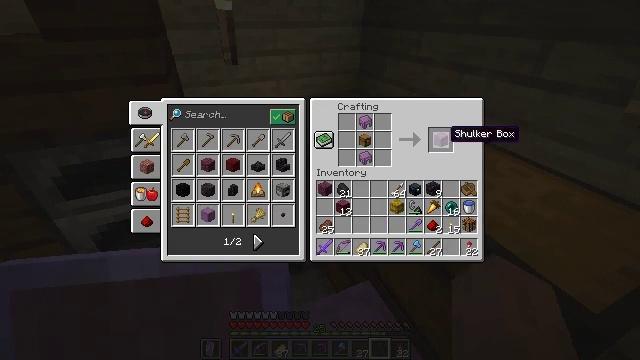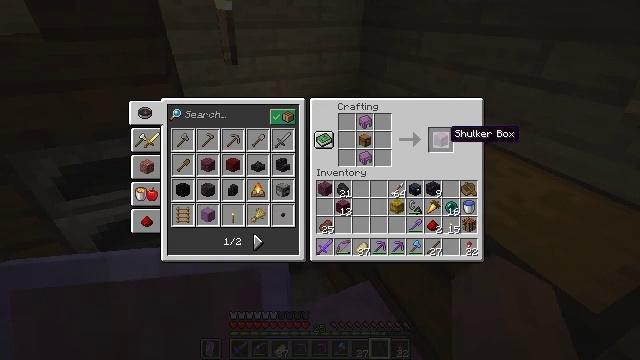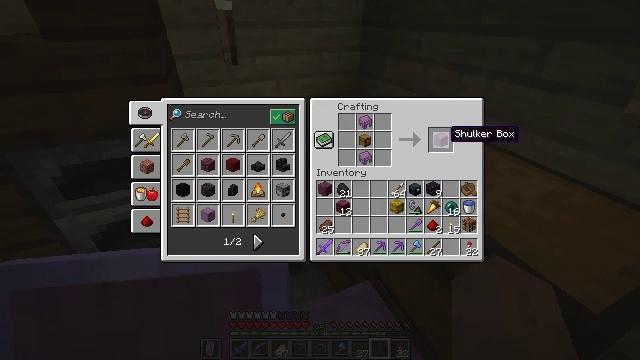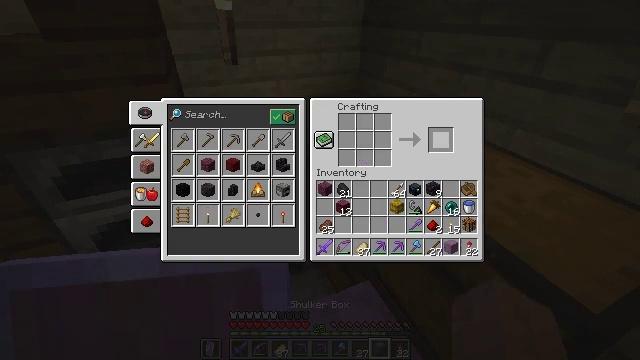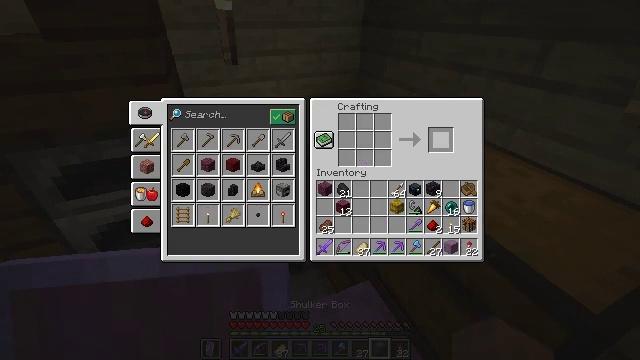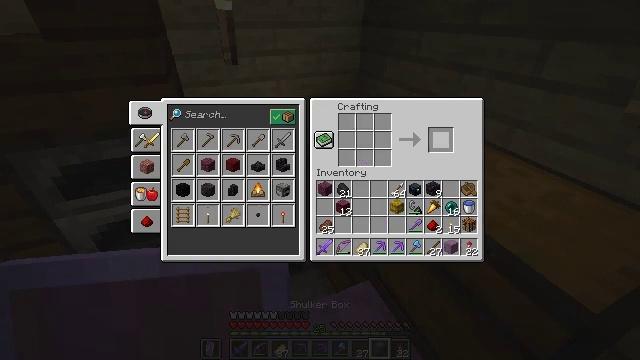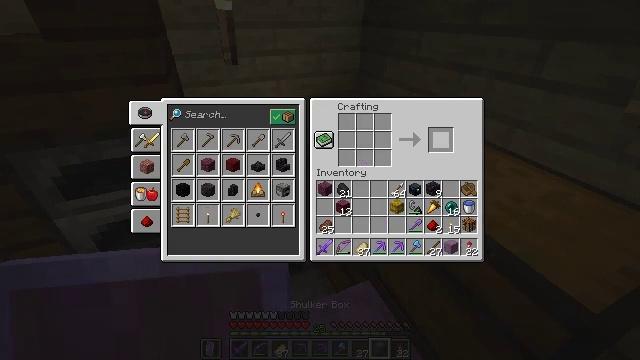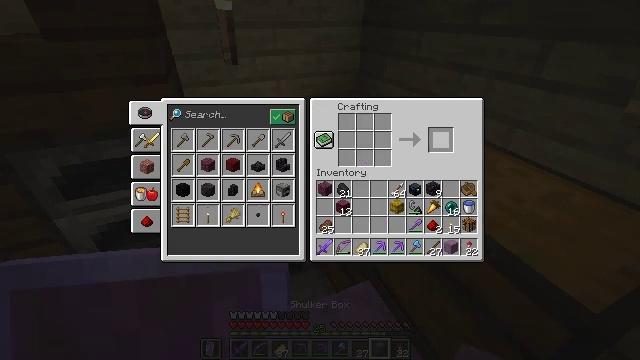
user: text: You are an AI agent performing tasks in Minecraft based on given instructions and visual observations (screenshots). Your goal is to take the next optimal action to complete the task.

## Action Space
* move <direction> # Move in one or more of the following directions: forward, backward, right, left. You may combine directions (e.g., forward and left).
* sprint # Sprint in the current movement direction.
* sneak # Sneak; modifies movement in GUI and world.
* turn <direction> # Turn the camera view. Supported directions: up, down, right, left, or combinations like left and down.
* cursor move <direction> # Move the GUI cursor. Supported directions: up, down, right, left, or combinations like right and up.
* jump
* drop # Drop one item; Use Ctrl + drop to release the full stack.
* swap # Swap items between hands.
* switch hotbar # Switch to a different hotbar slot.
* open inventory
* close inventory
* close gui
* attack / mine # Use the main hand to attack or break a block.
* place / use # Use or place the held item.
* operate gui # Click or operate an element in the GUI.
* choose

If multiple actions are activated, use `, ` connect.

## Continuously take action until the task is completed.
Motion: motion action
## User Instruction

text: Craft a shulker box.
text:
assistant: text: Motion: sneak
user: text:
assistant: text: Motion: sneak
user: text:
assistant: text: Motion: sneak, attack / mine
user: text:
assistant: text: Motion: sneak, attack / mine
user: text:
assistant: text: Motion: sneak, attack / mine
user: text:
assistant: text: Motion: sneak
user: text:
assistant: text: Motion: sneak
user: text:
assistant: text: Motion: no_op